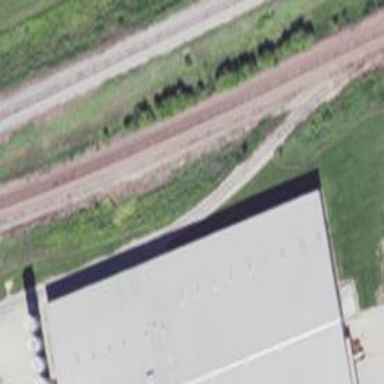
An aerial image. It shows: Rail spur service.